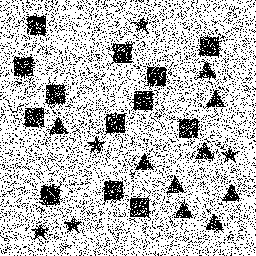
Squares: 13
Triangles: 9
Stars: 5
Total shapes: 27